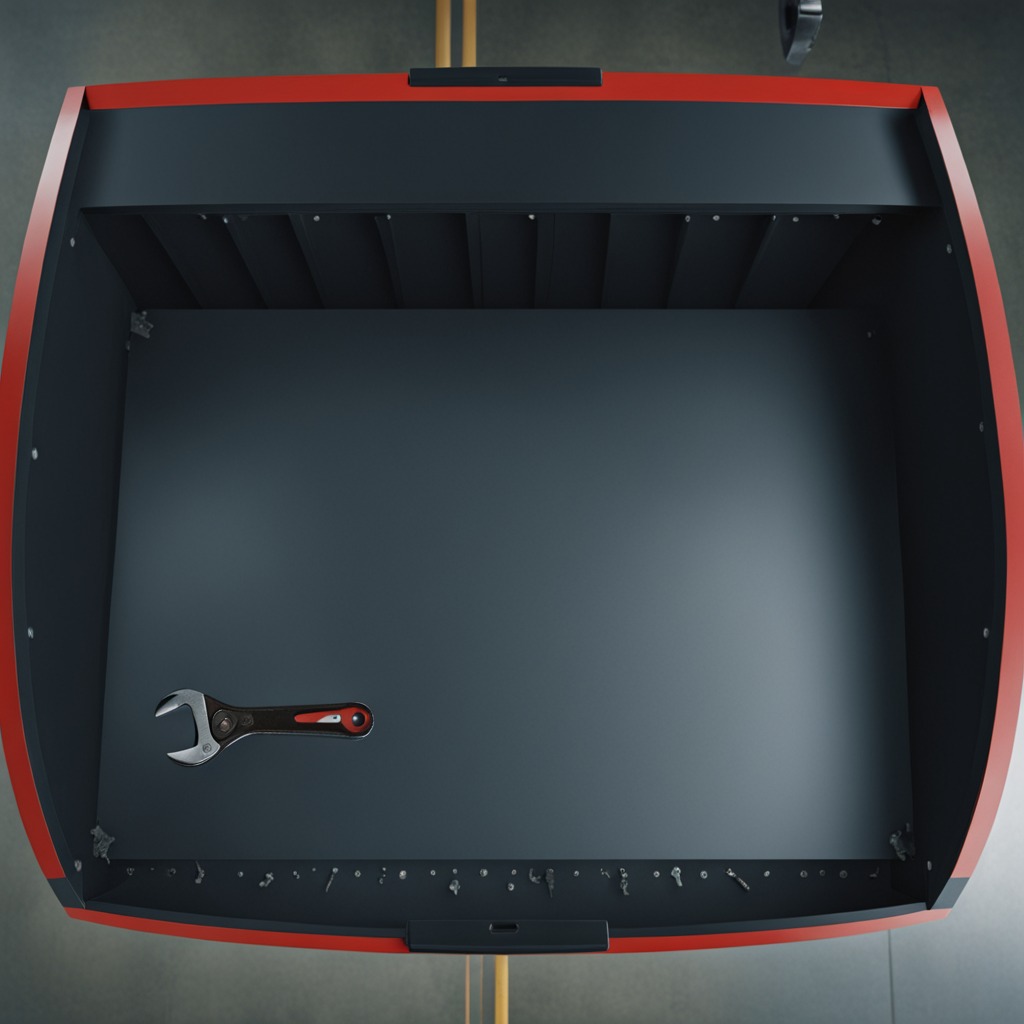
A wrench is lying on a toolbox surface in an airplane hangar workshop 8K.